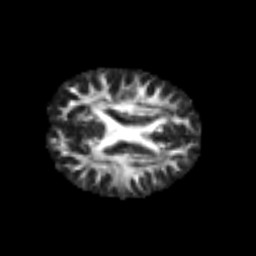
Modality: FA
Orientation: axial
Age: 25
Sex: male
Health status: healthy